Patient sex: F
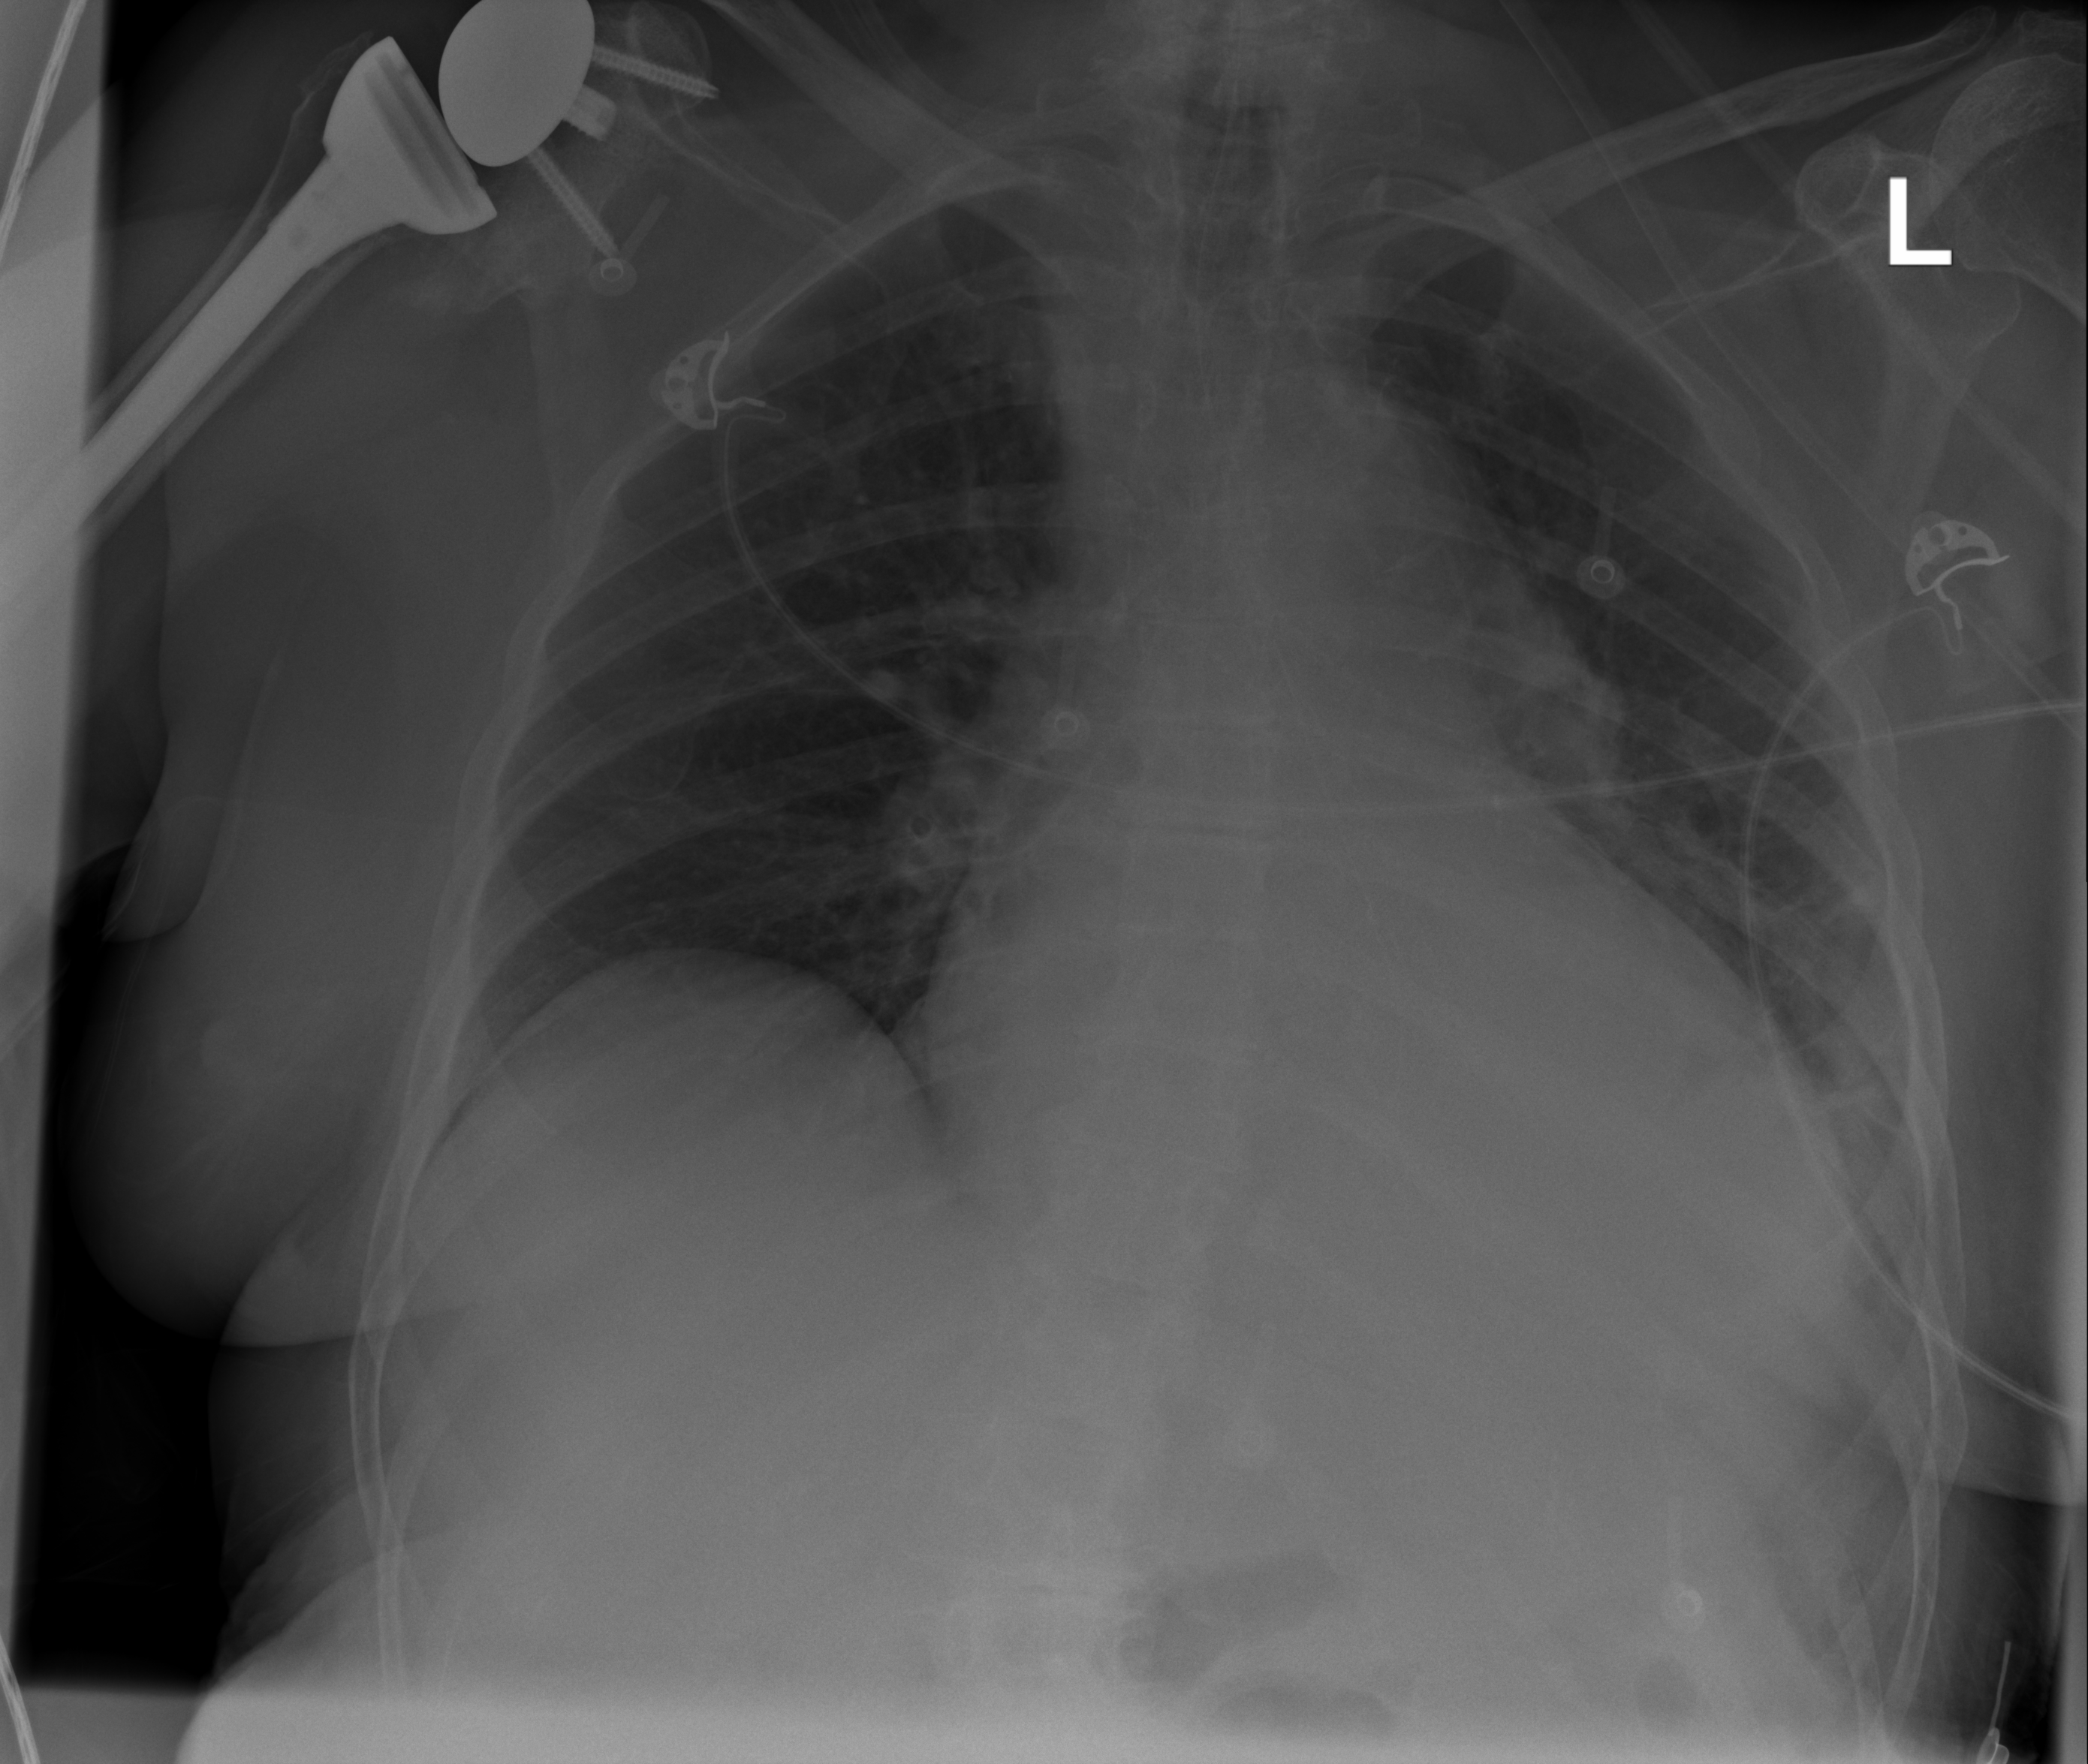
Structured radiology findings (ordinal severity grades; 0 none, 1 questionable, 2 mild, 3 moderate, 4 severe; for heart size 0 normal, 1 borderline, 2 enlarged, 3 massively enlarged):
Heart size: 2
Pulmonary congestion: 0
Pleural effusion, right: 0
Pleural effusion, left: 2
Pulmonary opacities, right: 0
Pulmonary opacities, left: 0
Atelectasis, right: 0
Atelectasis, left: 2